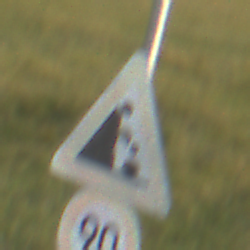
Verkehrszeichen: SteinschlagLinks
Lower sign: Geschwindigkeit90
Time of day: SunriseSunset
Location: Outdoor (Nature)
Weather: PartlyCloudy
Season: NotSpecified
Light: Natural